Interaction volume radius: 5 \u00c5
Interaction volume height: 20 \u00c5
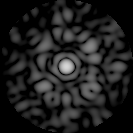
Disorder parameter: 0.6942